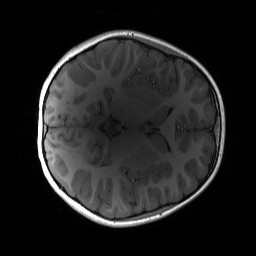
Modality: T1w
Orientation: axial
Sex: female
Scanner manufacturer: siemens
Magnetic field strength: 3 T
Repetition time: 1.9 s
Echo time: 0.00243 s